Interaction volume radius: 5 \u00c5
Interaction volume height: 20 \u00c5
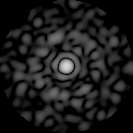
Disorder parameter: 0.8458